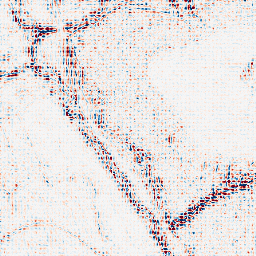
Category: wavelet
Decomposition family: wavelet_reverse_biorthogonal
Decomposition parameters: wavelet: rbio5.5
level: 2
Upsampling method: sinc_blackman
Upsampling parameters: scale: 4
kernel_size: 4
Upsampling scale: 4